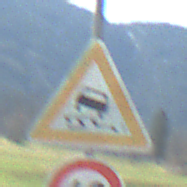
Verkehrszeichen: SchleuderOderRutschgefahr
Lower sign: Geschwindigkeit40
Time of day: MorningAfternoon
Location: Outdoor (Nature)
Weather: PartlyCloudy
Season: NotSpecified
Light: Natural